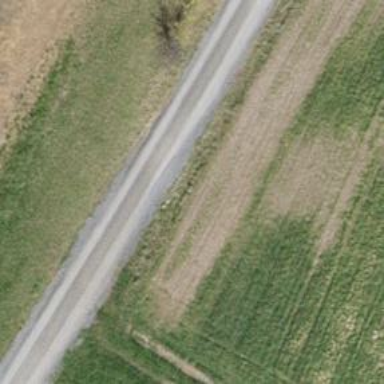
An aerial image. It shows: Gravel track of grade3 type.